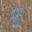
Label: 8